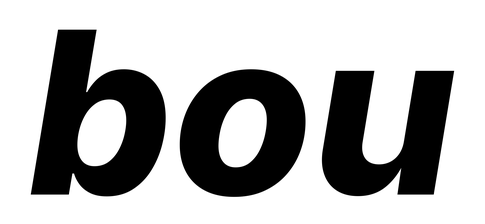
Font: Inter-Italic_ExtraBold_Italic